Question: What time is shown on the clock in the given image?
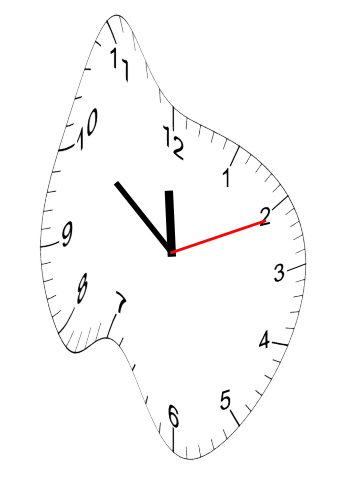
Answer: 11:51:11